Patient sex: M
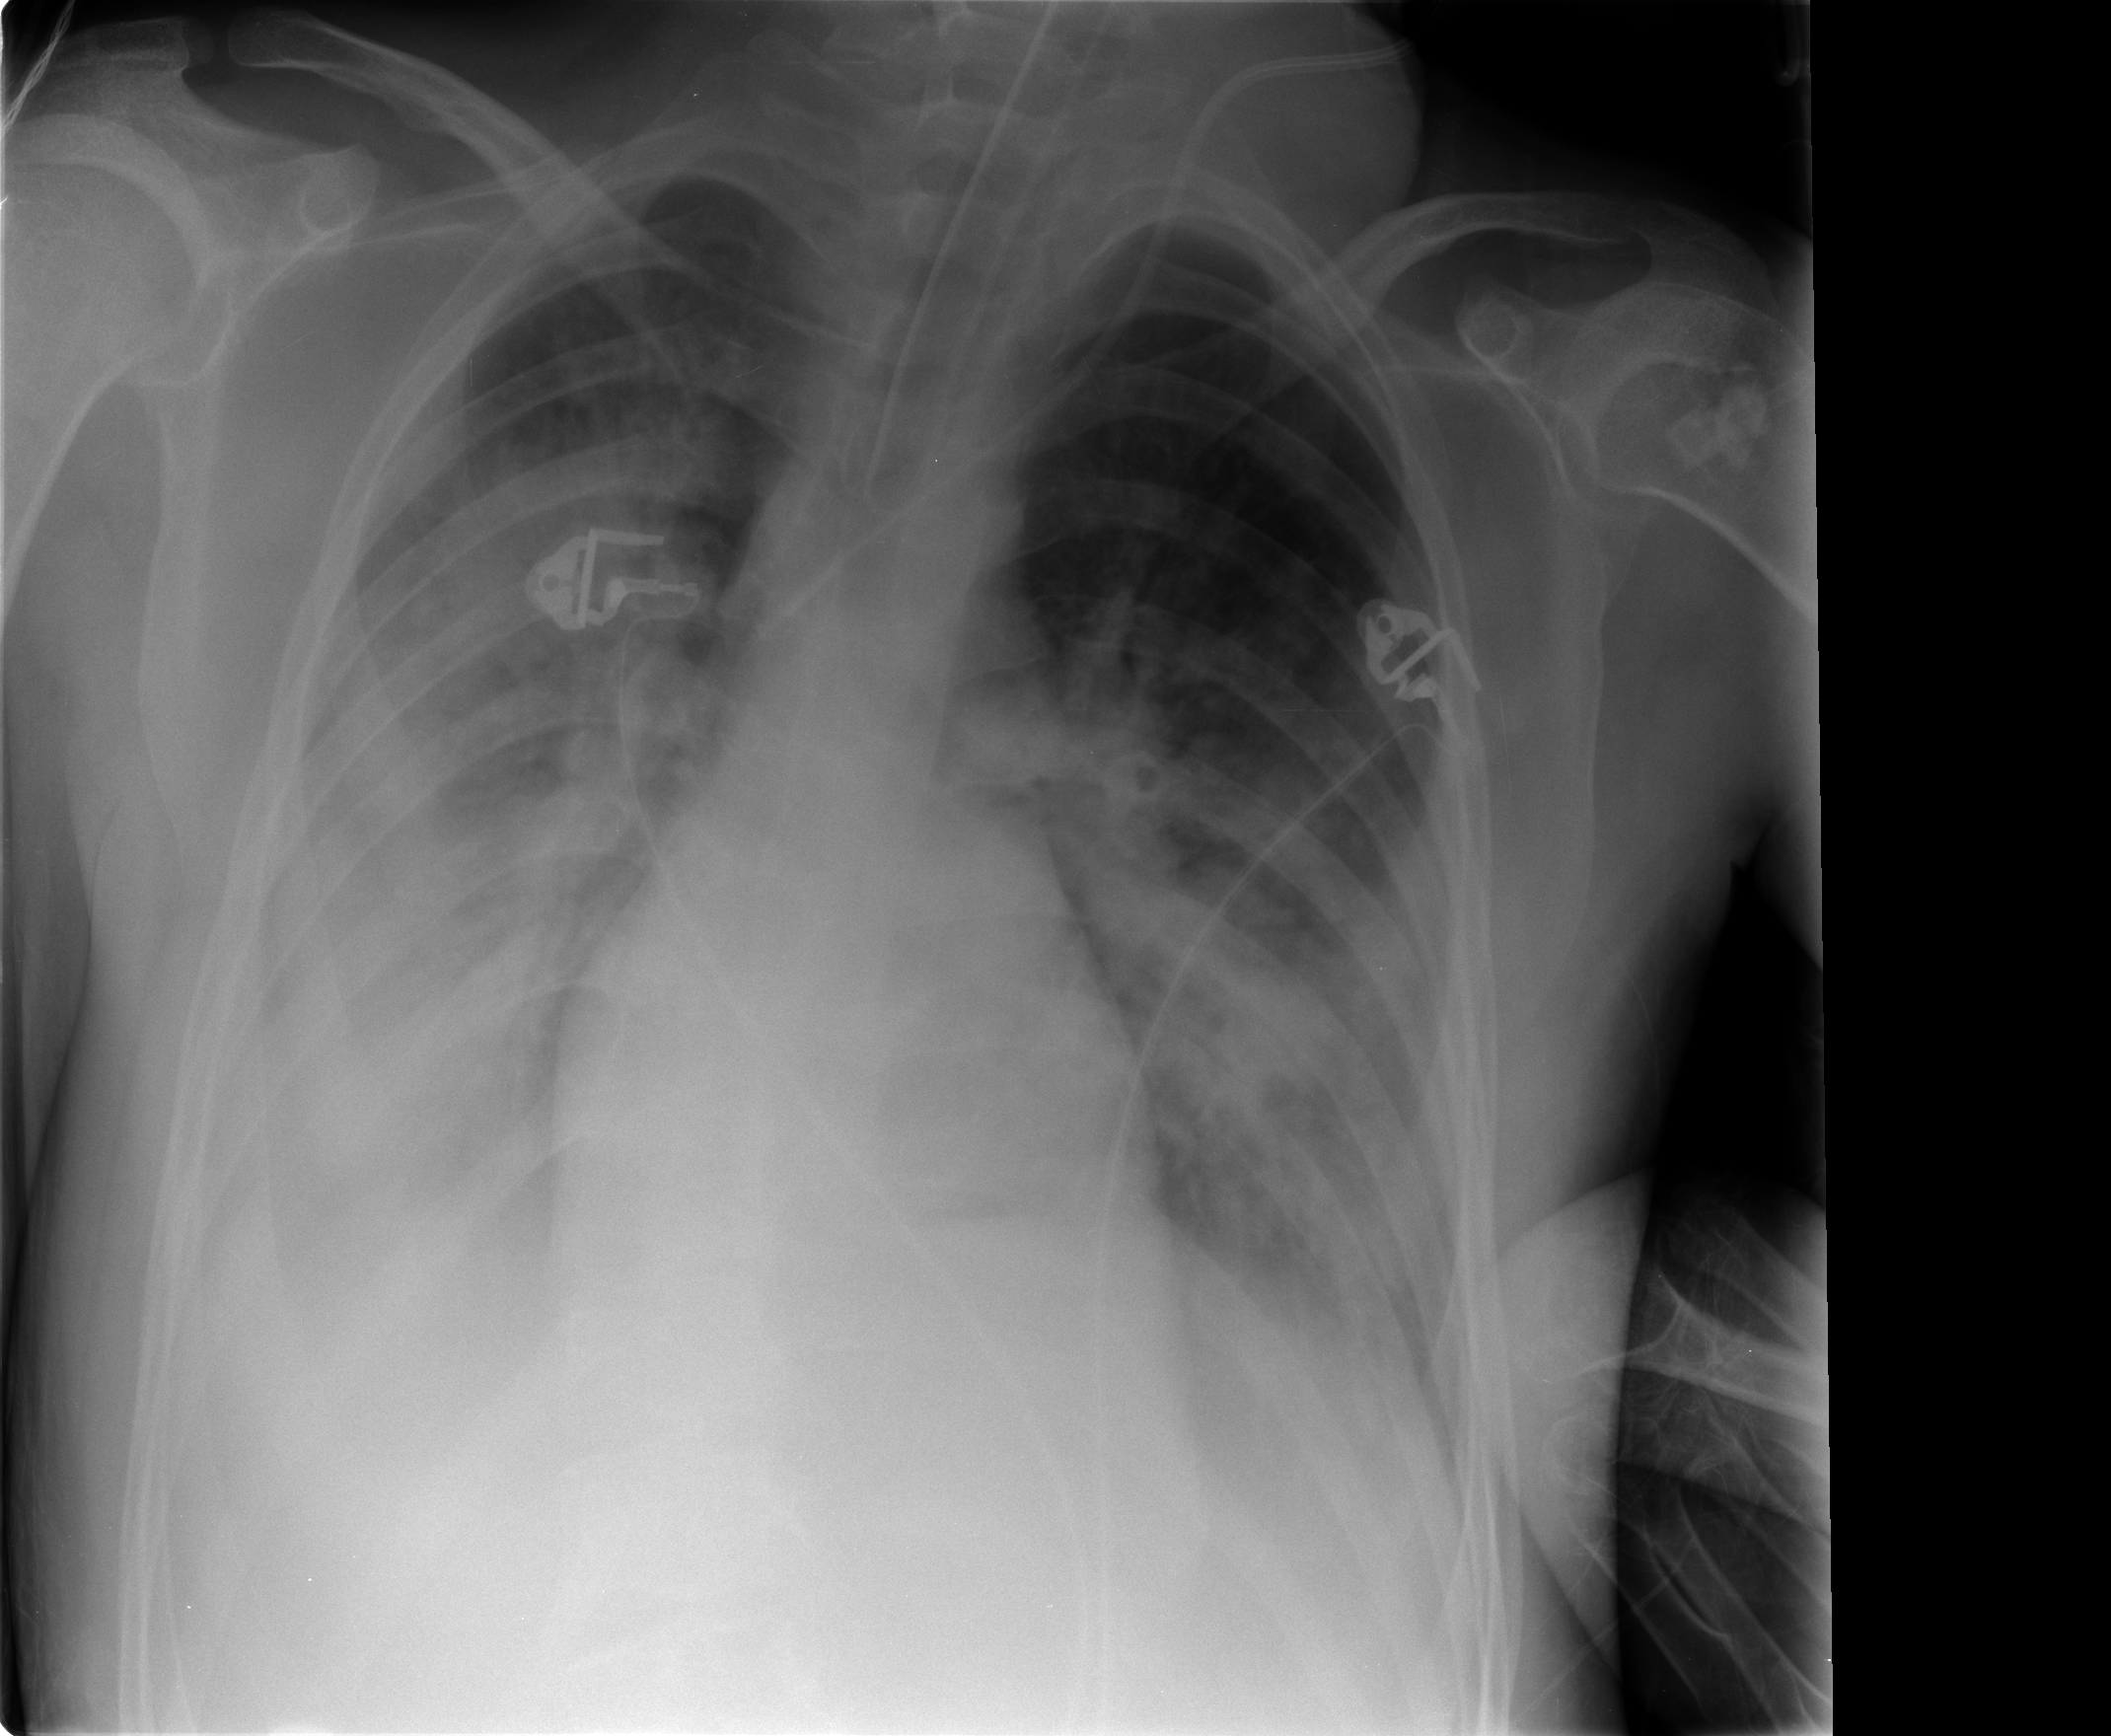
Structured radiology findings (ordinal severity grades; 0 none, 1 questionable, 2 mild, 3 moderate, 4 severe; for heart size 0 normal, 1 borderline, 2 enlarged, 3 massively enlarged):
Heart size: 0
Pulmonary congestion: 2
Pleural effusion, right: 1
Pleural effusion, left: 0
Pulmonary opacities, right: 3
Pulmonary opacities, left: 3
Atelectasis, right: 3
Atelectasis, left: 1